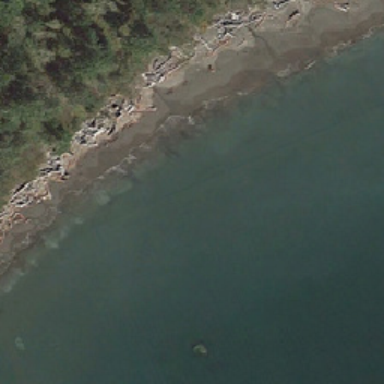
There are many people in the calm sea .